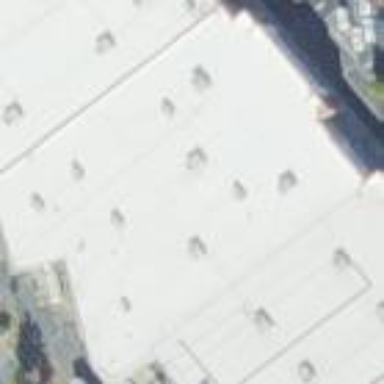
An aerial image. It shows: Department store building.